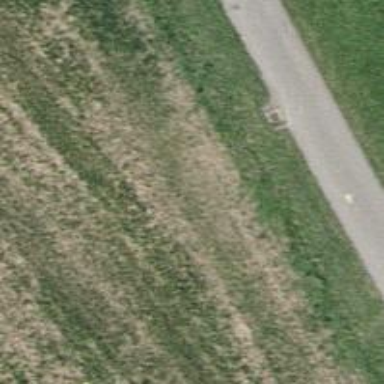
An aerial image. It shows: Pipeline marker.